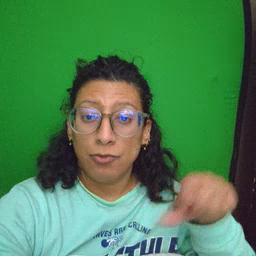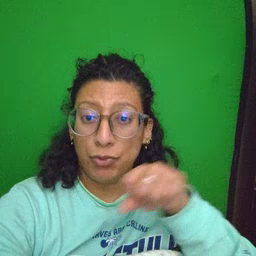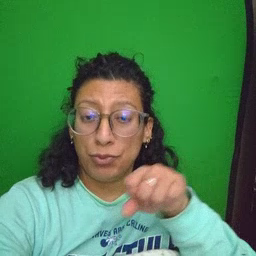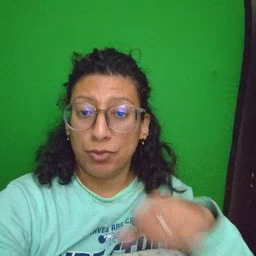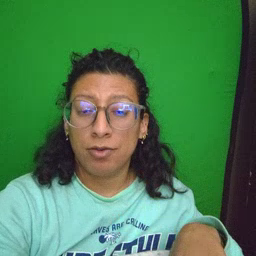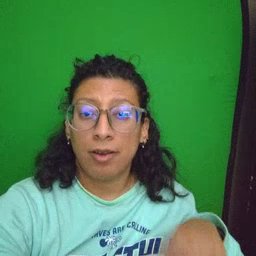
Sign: shoe